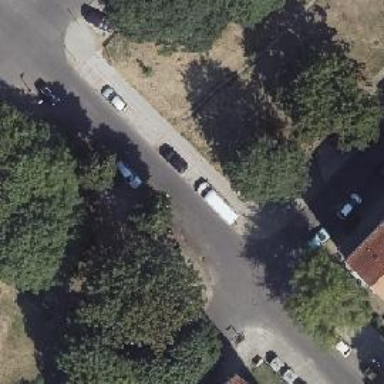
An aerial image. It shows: There is parking obstacle present in the area.